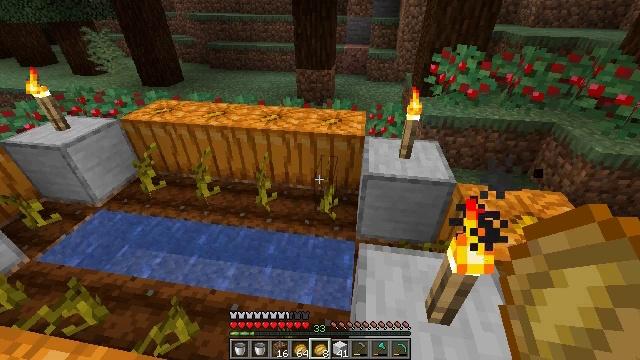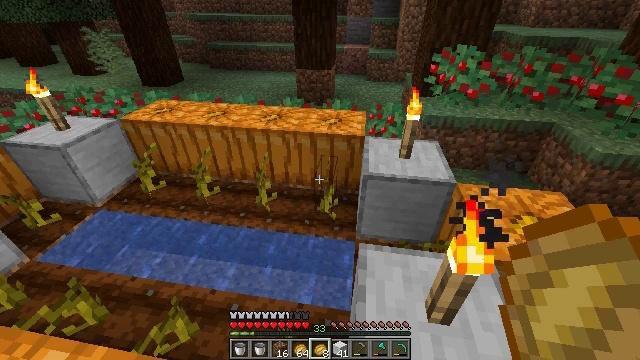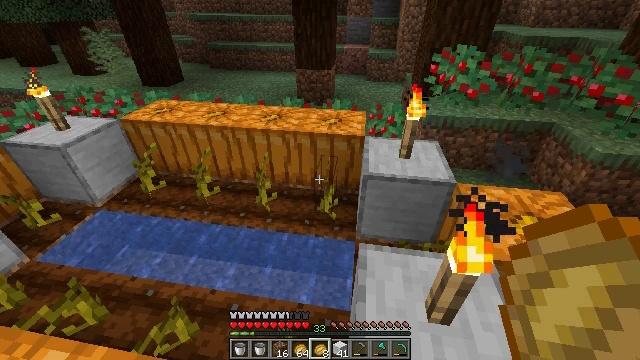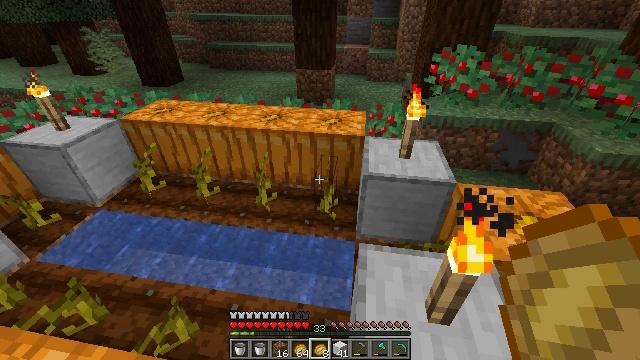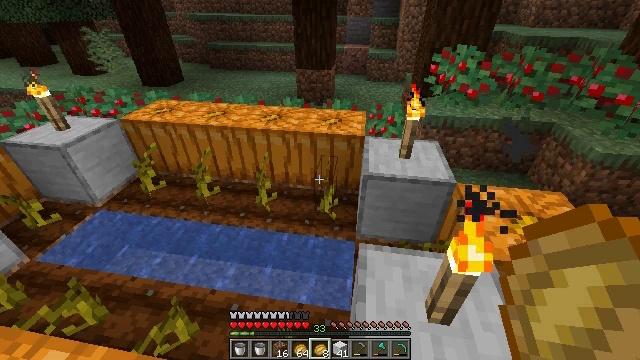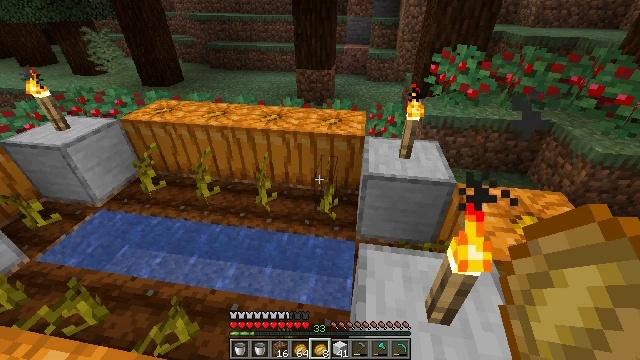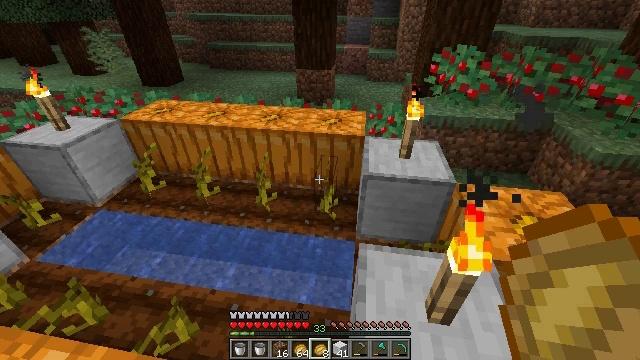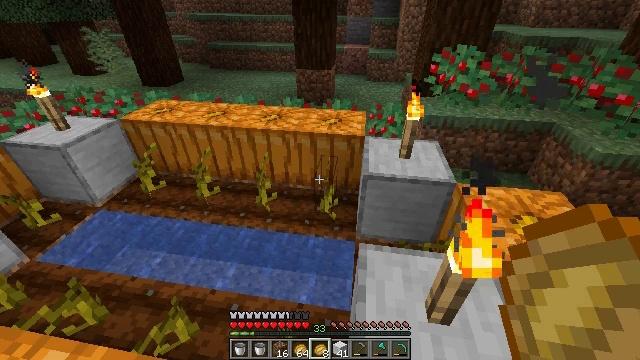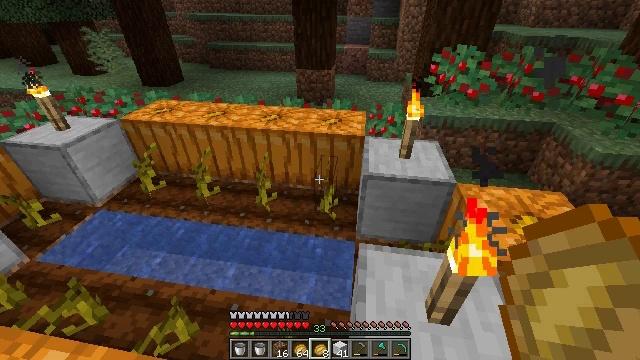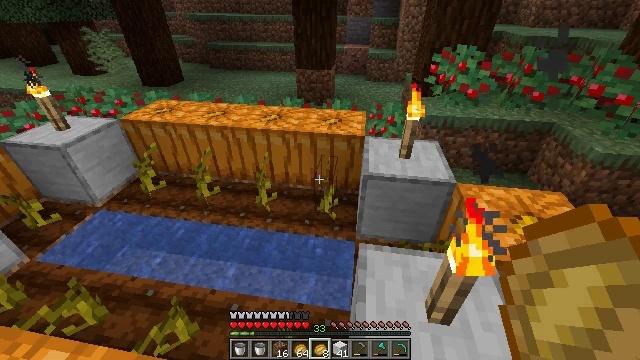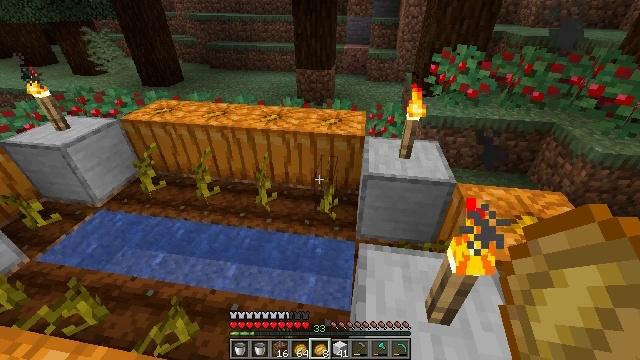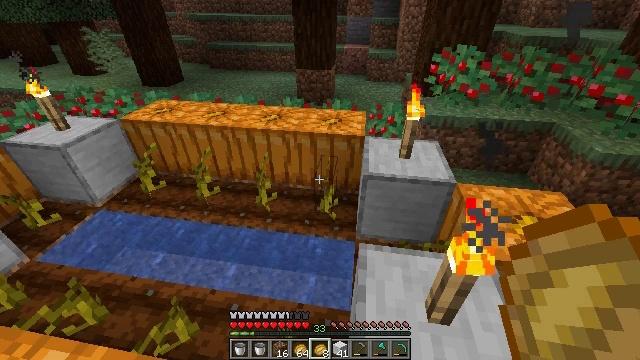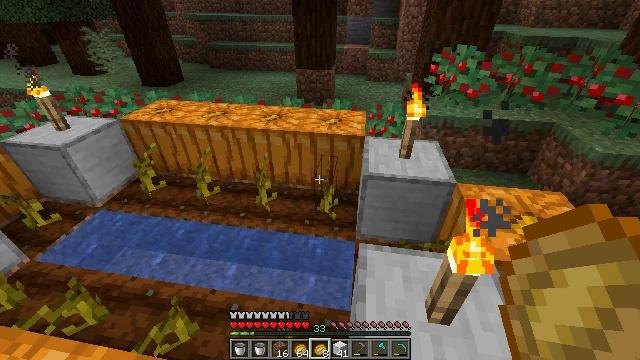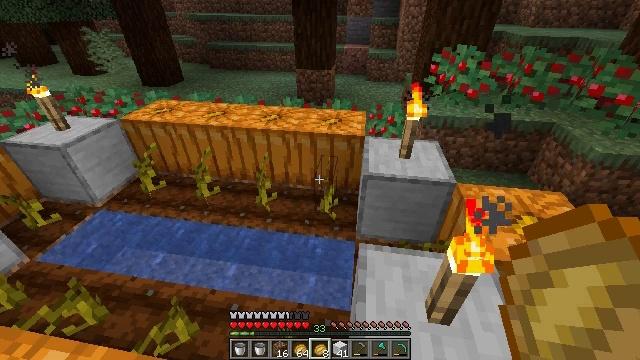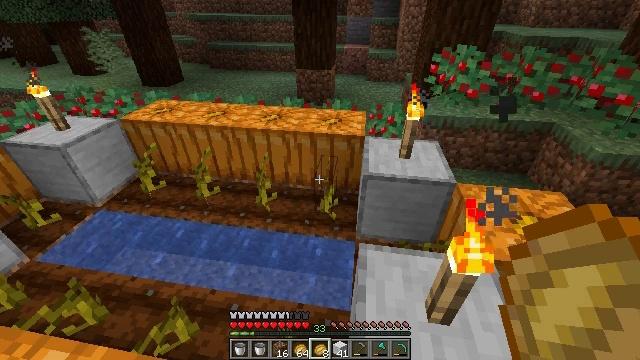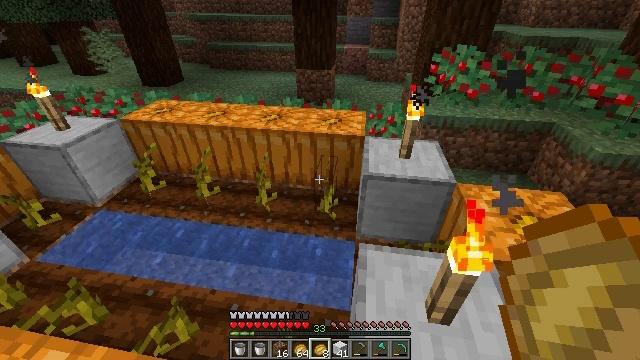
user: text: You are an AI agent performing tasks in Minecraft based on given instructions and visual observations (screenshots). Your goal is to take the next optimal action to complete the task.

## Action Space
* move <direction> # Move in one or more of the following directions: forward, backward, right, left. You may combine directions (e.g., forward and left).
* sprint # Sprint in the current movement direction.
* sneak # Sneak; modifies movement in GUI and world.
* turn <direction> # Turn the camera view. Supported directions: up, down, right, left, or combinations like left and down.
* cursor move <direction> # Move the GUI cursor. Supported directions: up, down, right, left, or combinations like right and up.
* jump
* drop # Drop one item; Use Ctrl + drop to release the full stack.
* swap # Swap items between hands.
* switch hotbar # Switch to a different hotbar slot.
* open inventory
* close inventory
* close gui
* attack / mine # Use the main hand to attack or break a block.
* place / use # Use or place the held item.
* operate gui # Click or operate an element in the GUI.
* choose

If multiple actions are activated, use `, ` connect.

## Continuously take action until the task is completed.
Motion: motion action
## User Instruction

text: Collect the attached pumpkin stem.
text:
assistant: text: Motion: no_op
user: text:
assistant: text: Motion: no_op
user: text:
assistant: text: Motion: no_op
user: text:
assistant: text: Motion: no_op
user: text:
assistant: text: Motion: no_op
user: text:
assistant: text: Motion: no_op
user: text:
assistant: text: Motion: no_op
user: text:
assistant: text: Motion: no_op
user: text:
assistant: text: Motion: no_op
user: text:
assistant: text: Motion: no_op
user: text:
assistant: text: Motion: no_op
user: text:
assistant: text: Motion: no_op
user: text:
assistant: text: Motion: no_op
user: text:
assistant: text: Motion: no_op
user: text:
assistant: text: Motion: no_op
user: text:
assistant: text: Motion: no_op
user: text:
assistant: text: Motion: no_op
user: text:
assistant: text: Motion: no_op
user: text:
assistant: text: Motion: no_op
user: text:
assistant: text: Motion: no_op
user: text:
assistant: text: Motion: no_op
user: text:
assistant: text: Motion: no_op
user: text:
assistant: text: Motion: no_op
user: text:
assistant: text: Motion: no_op
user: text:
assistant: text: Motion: no_op
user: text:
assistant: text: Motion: no_op
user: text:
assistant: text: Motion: no_op
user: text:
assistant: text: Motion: no_op
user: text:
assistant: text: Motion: no_op
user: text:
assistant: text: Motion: no_op